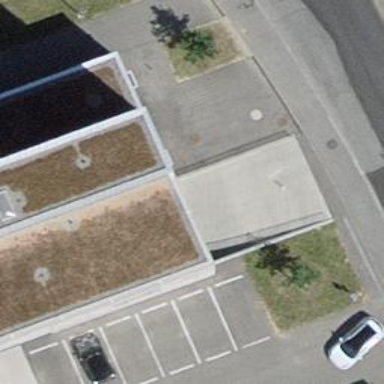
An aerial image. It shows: Parking entrance.